Field crop: maize
Growth stage: 2
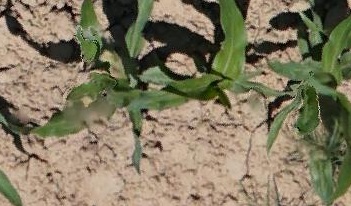
Species: maize